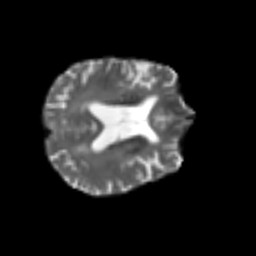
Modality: T2w
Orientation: axial
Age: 76
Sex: female
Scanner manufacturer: siemens
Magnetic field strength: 3 T
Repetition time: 4.987 s
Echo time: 0.0792 s